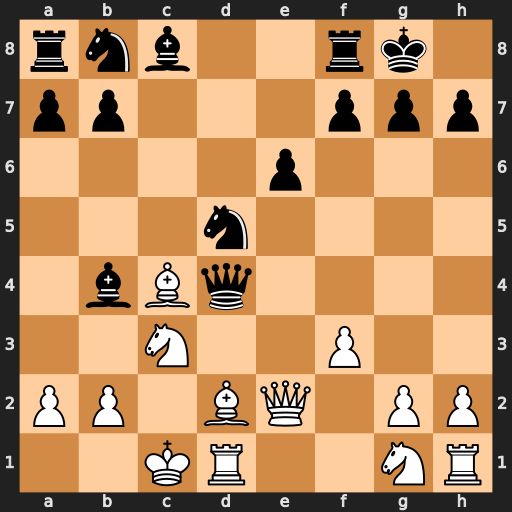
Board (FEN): rnb2rk1/pp3ppp/4p3/3n4/1bBq4/2N2P2/PP1BQ1PP/2KR2NR
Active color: w
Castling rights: -
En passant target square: -
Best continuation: Nxd5 exd5 Bxb4